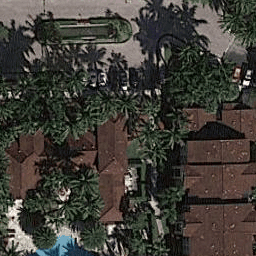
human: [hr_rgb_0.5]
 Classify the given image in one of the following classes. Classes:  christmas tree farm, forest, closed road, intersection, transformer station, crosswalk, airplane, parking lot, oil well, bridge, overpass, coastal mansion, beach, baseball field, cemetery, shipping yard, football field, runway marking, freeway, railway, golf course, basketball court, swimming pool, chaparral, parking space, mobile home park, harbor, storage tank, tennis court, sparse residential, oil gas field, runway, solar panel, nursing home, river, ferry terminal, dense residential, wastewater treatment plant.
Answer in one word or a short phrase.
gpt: coastal mansion